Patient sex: M
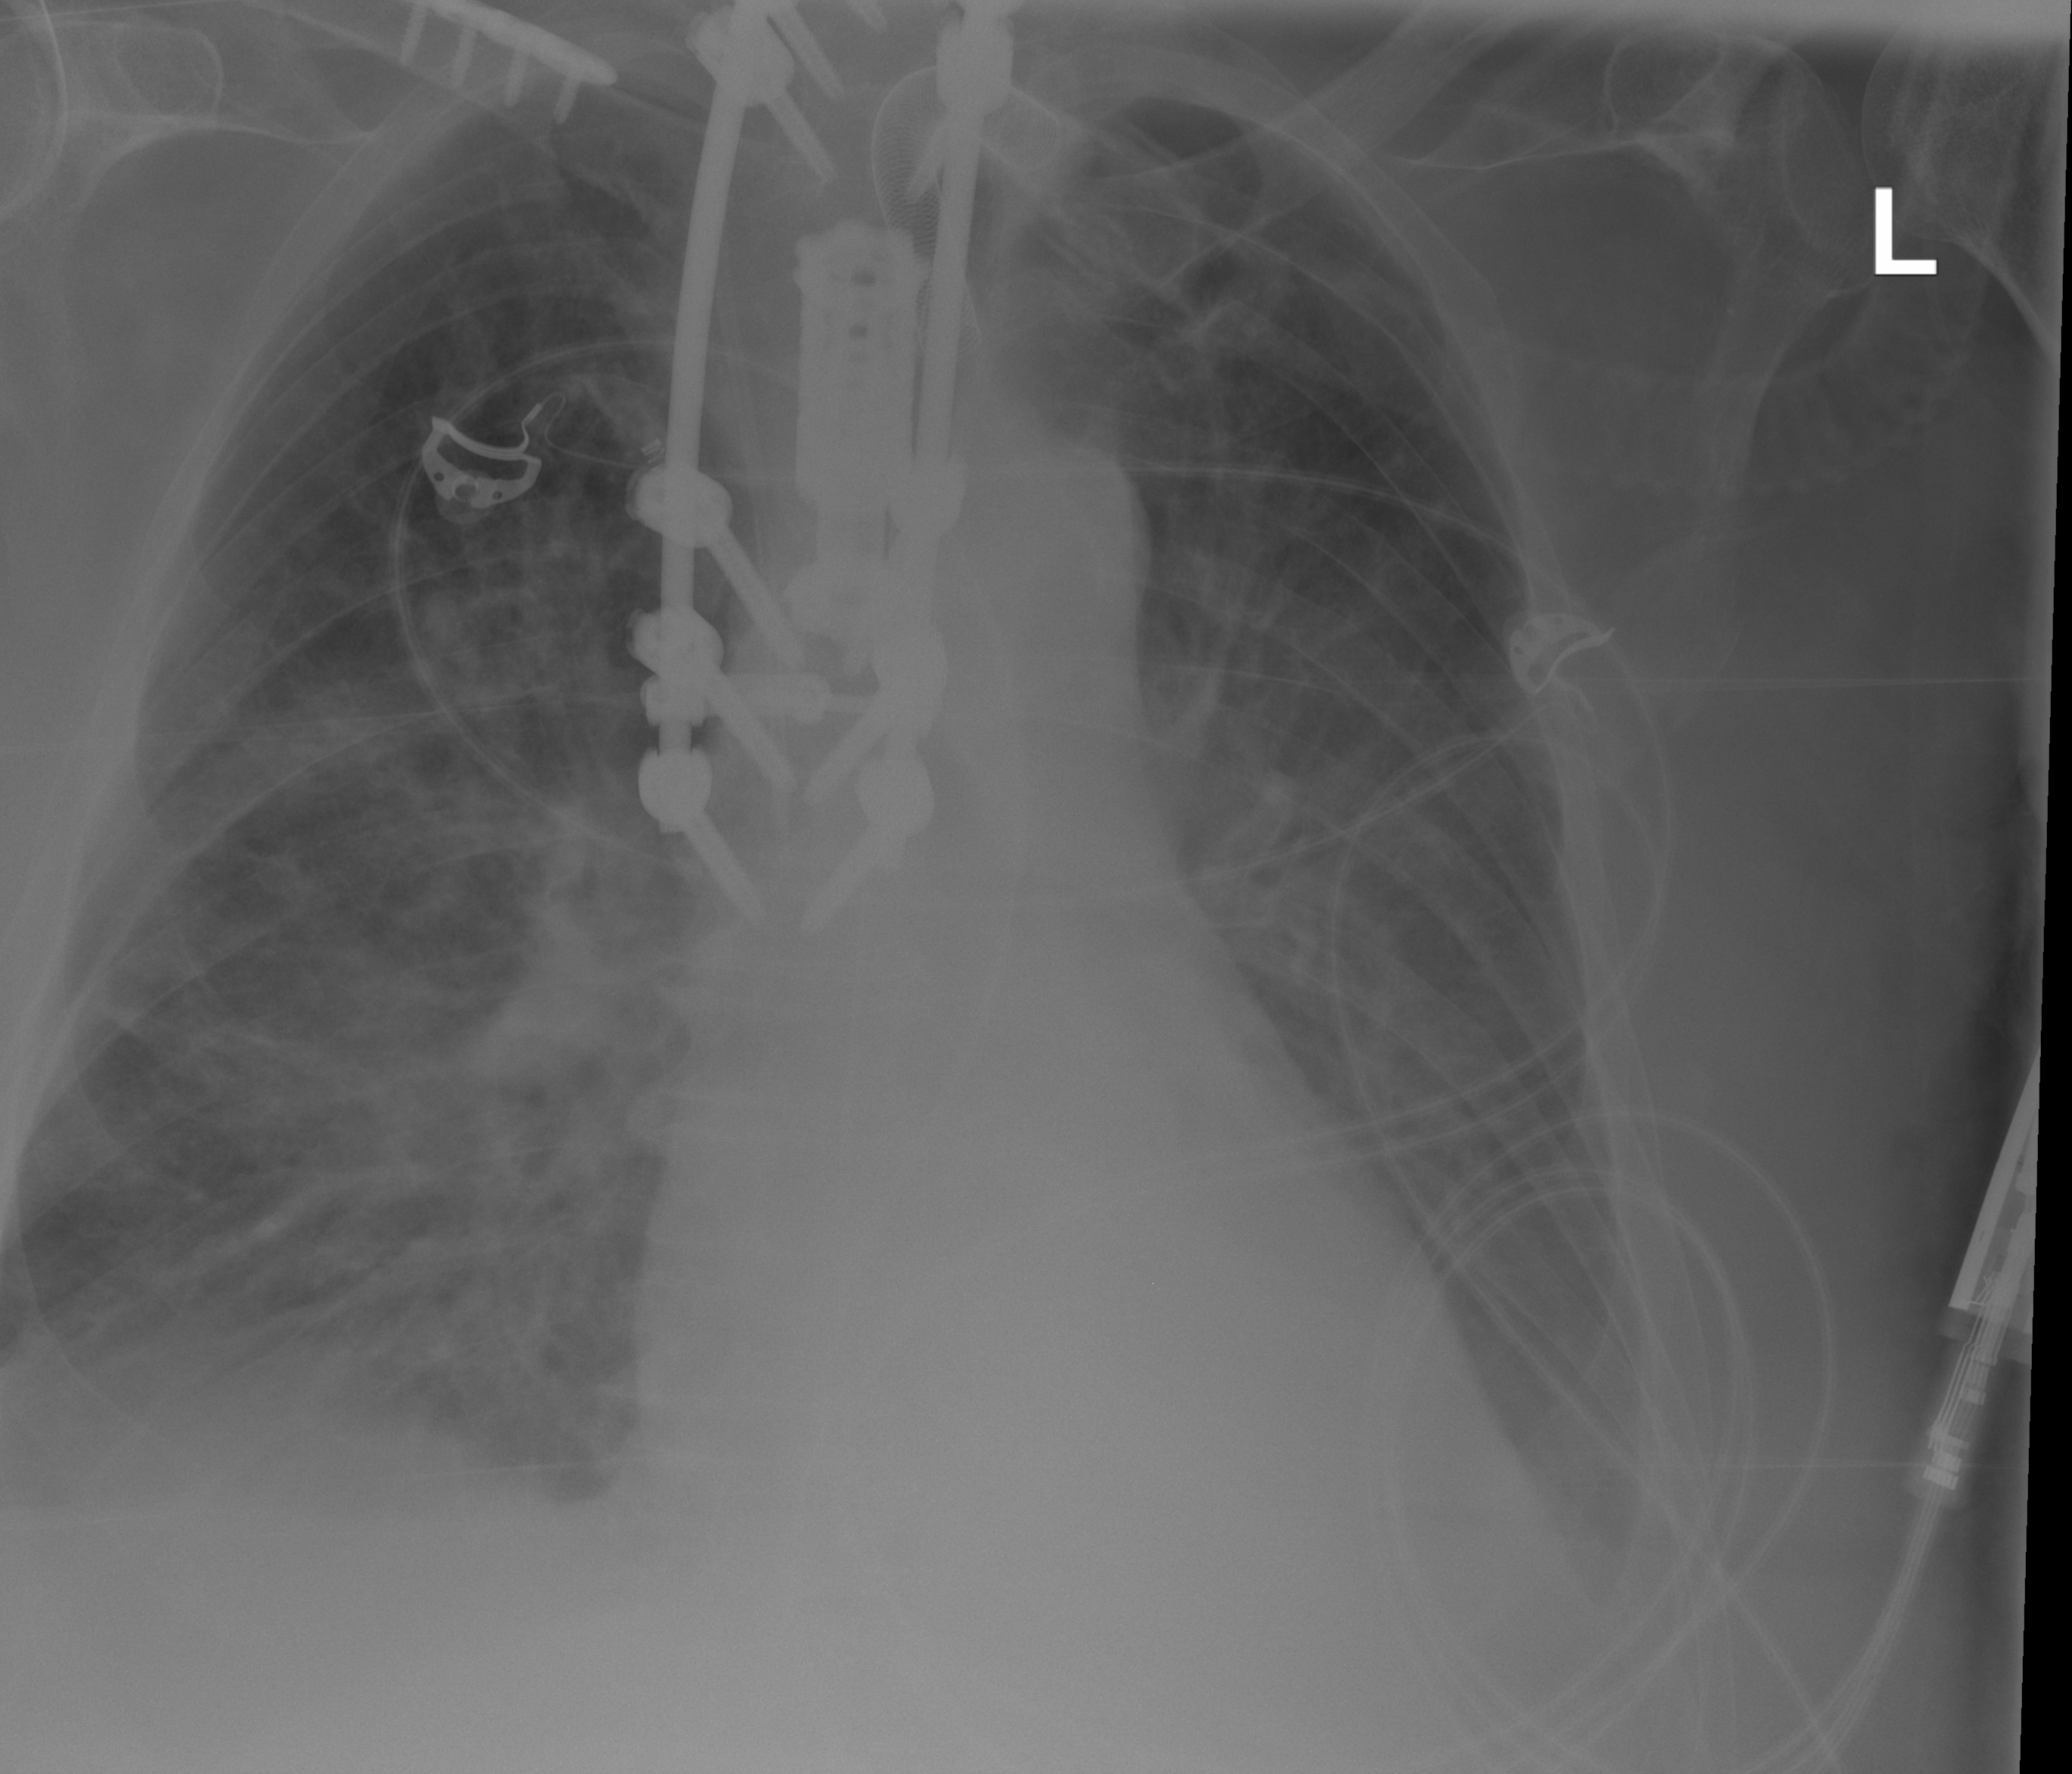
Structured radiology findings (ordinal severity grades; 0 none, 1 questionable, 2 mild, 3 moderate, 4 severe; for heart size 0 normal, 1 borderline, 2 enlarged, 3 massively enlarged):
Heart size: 0
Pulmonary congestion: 0
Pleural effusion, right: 2
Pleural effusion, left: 2
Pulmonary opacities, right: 2
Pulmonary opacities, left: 0
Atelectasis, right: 2
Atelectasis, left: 0